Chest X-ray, PA view. Patient: 55 years old, sex F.
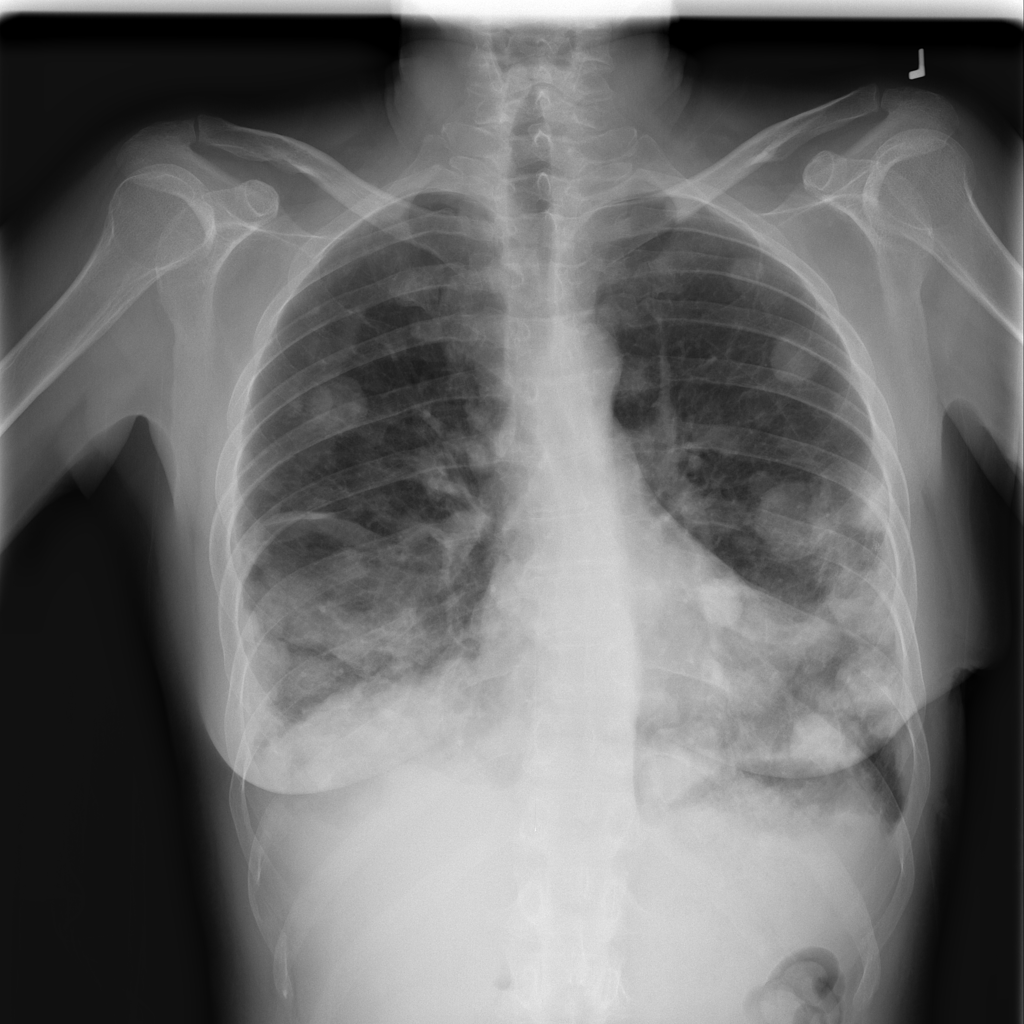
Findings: Infiltration, Mass, Nodule